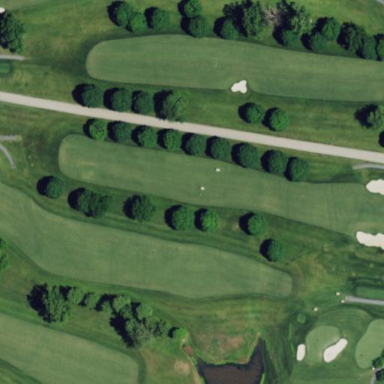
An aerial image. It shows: Golf fairway surrounded by grass.